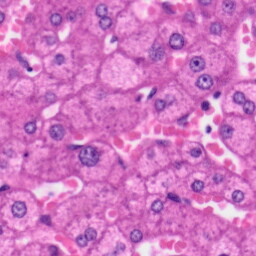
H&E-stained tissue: Liver